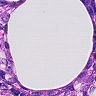
Metastatic tissue present: yes